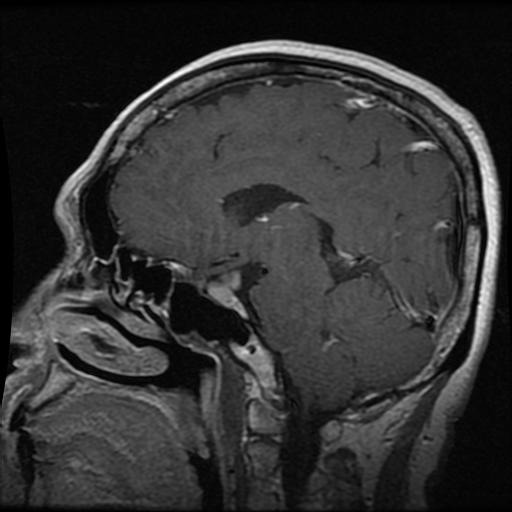
Label: pituitary